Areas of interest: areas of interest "Xinyue Detection"
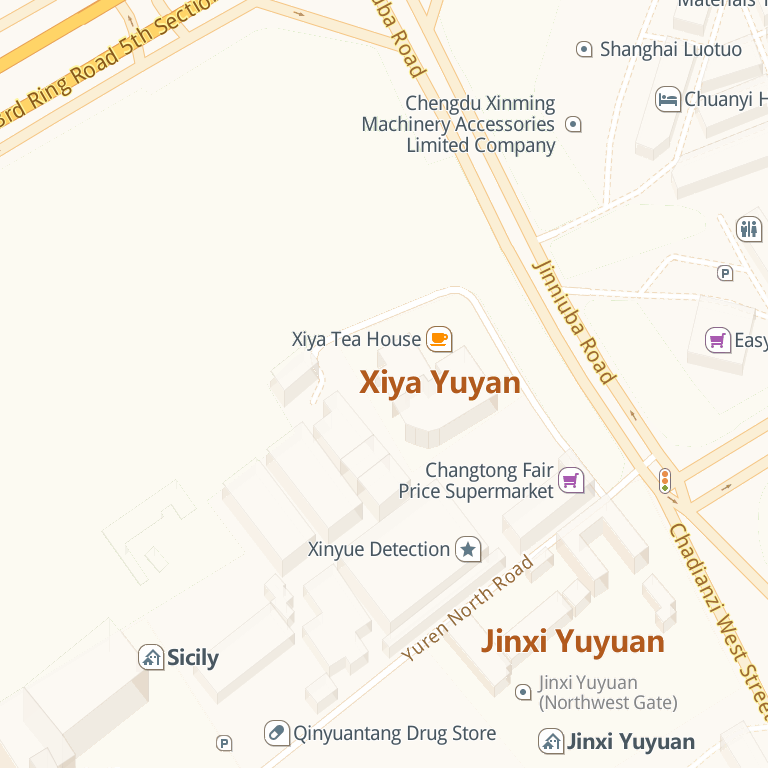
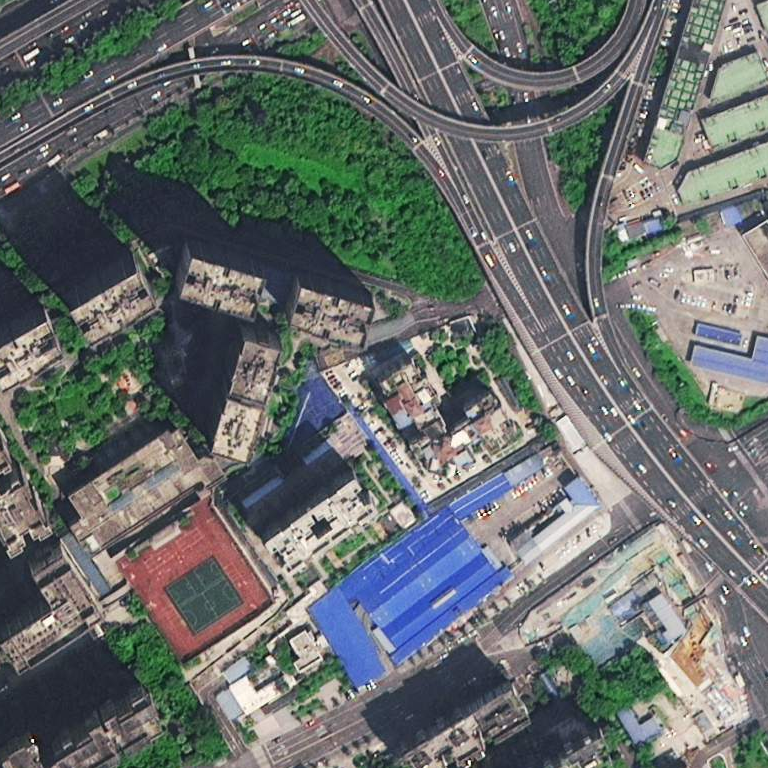